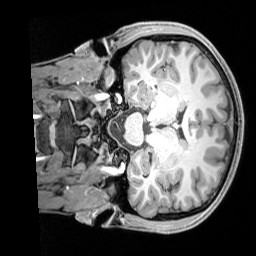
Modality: T1w
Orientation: coronal
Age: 21
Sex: male
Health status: healthy
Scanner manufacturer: siemens
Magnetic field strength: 3 T
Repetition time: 1.65 s
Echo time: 0.00182 s